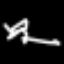
Label: squiggle